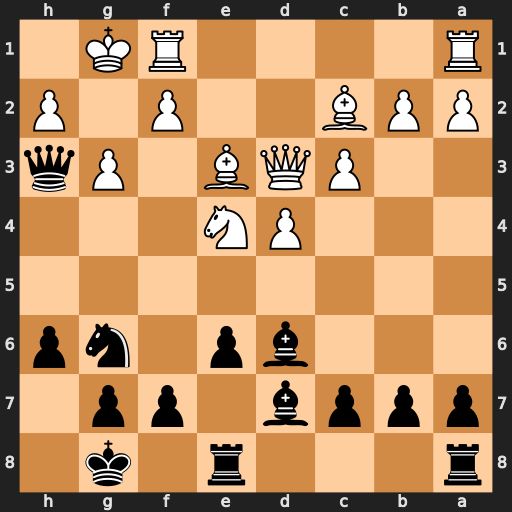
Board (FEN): r3r1k1/pppb1pp1/3bp1np/8/3PN3/2PQB1Pq/PPB2P1P/R4RK1
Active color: b
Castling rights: -
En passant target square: -
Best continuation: Nh4 Nf6+ gxf6 Qh7+ Kf8 Qxh6+ Ke7 Qxh4 Qxh4